Question: Good day everyone,
This is my first post on stackoverflow. Honestly, the community is great and full of knowledge. I usually get on it but never made any posts until today I decided to register an account. I need the knowledge of this amazing community for a small quick join query.
For some odd reason I am not able to get it to work.
Here is the relationship table:

What I am trying to output (In this example I will use userID 10):
Display tweet from the Tweet table of all the user the userID 10 follows (including the userID 10 itself)
In other words: Assume userID 10 is called Bob and Bob follows Bell and Rogers.
So I'd like to output the tweet of Bob, and everyone Bob follows: Bell and Rogers
Thank you in advance for your help and time :)
My apologies! Here is the sample data:
Sample Data
<URL>
Thank you once again :)
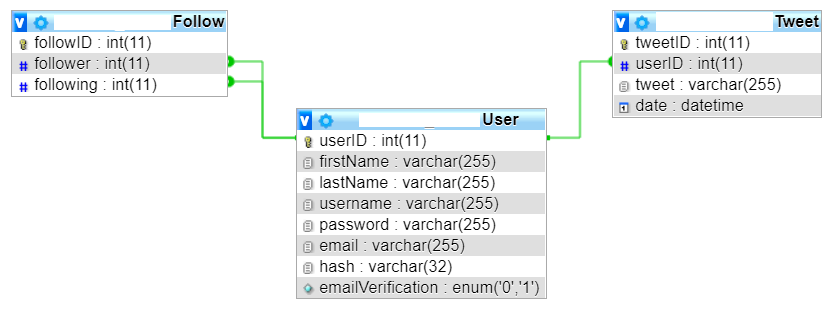
Answer: Without sample data it's hard to be certain but this query should work. It selects all tweets from the table which match a userID (1) or anyone who that user is following:
'''
SELECT DISTINCT t.*
FROM User u
JOIN Follow f ON f.follower = u.userID
LEFT JOIN Tweet t ON t.userID = u.userID OR t.userID = f.following
WHERE u.userID = 1
'''
Output (for your sample data)
'''
tweetID userID tweet
1 1 Hello
2 4 Hey
3 1 Hi Folks!
6 4 Something
7 3 Heya!
'''
<URL>